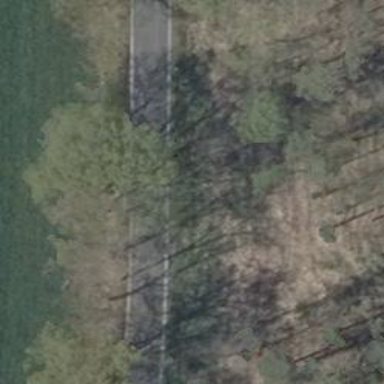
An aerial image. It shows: Row of trees in natural setting.